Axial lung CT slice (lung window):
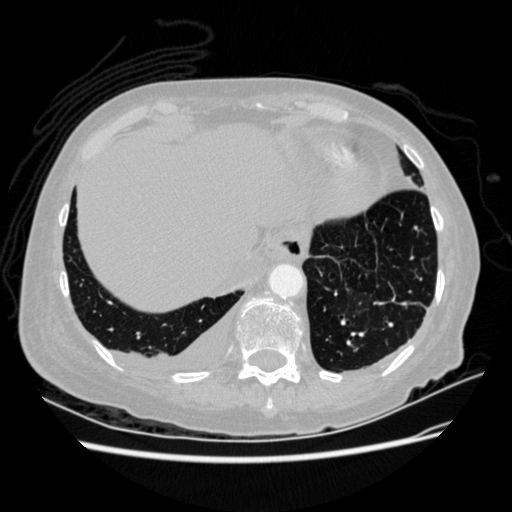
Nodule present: no